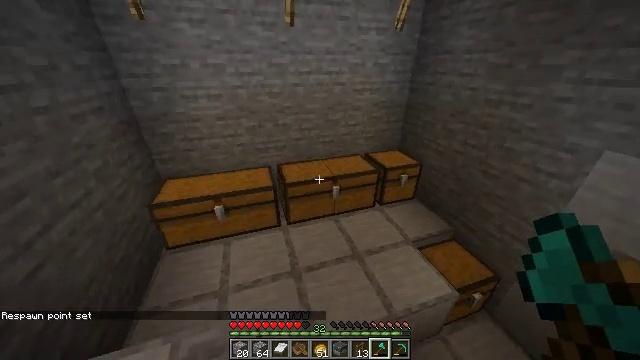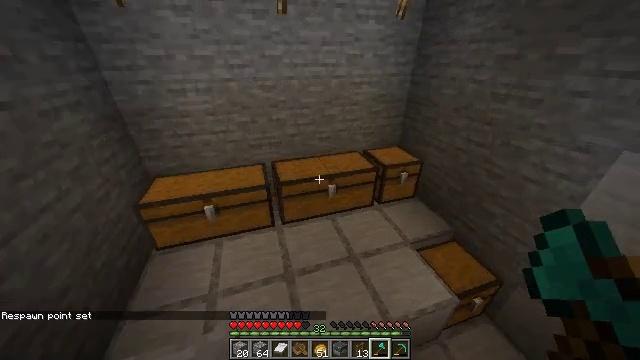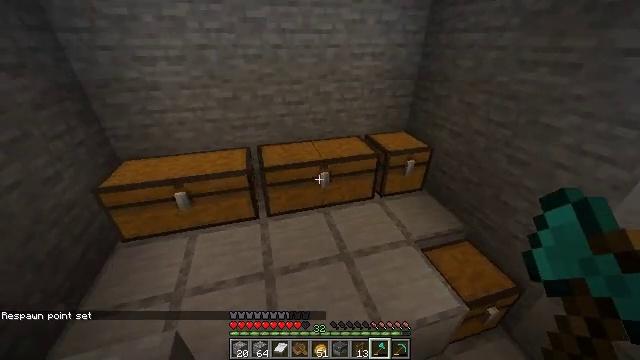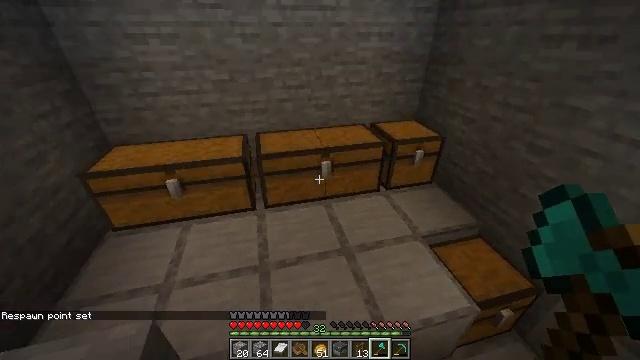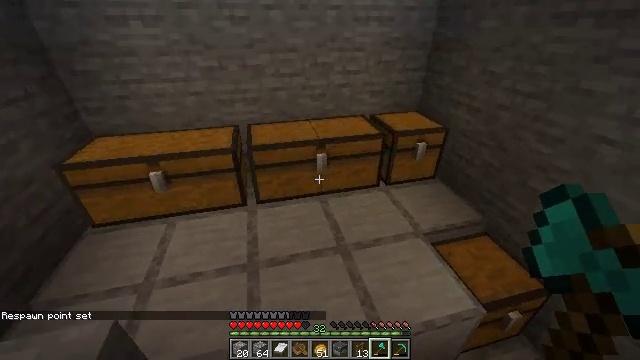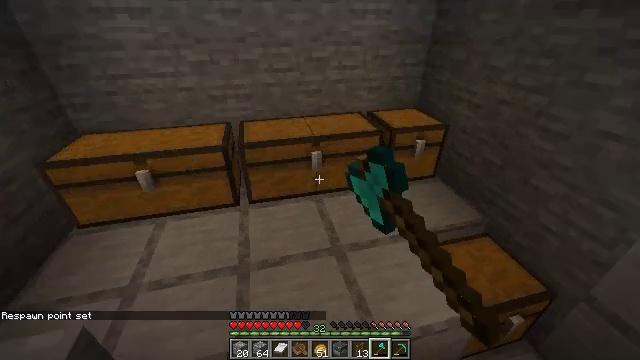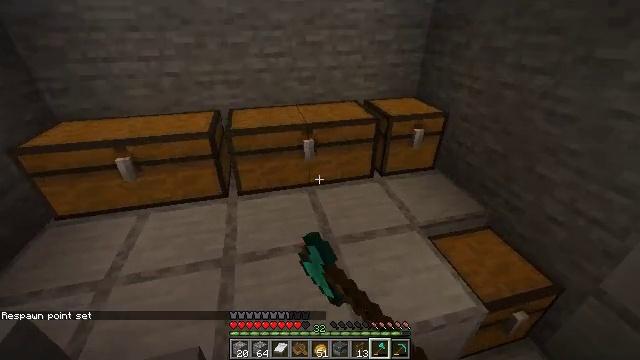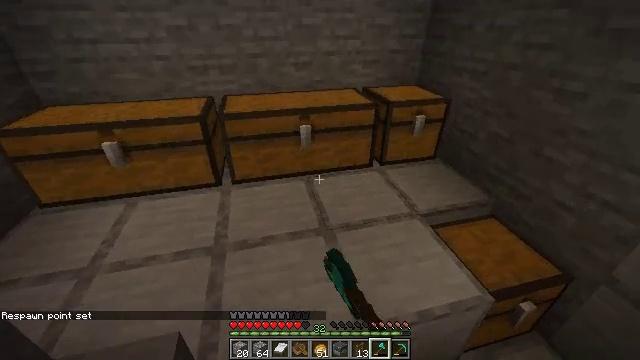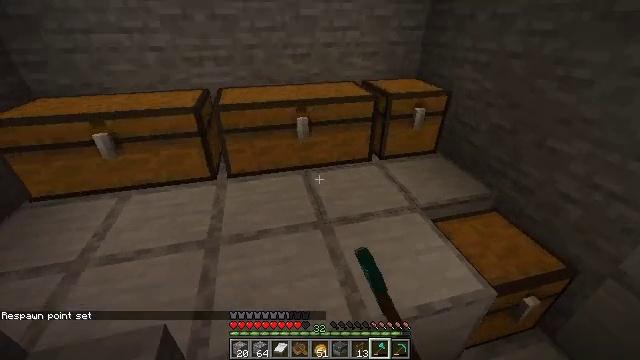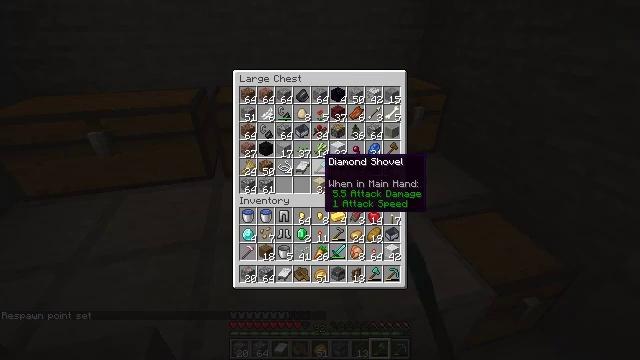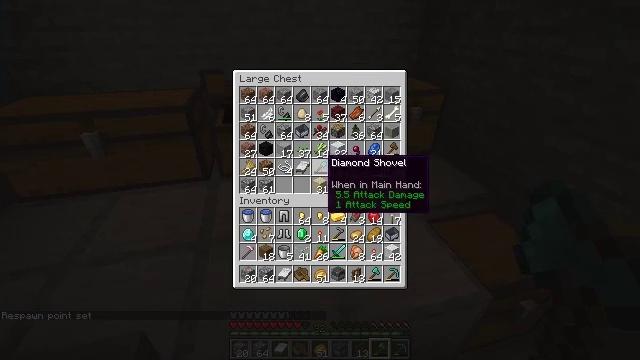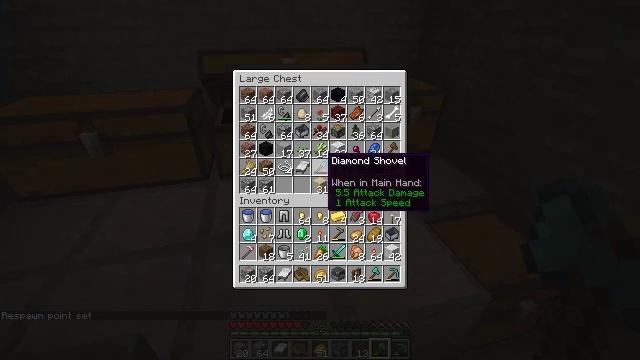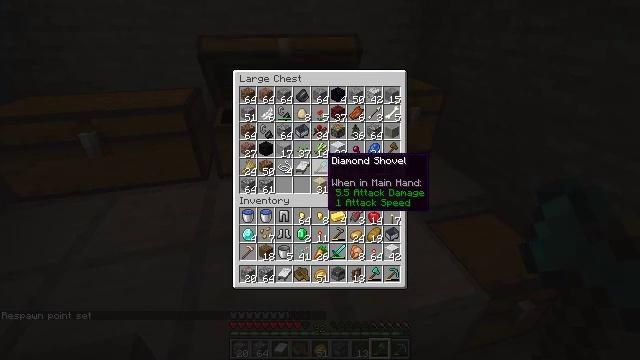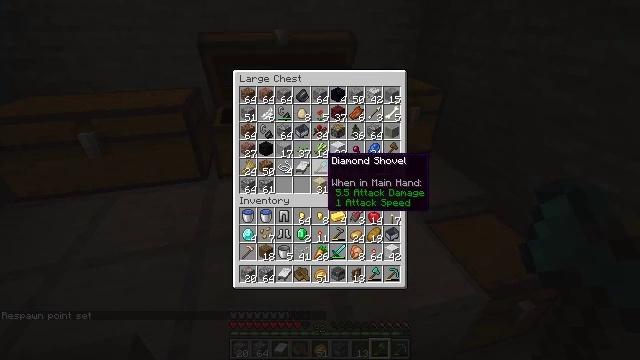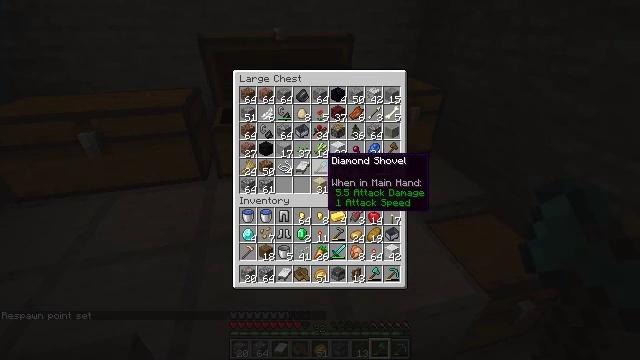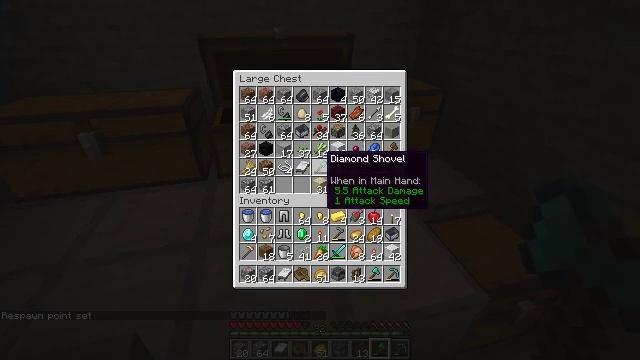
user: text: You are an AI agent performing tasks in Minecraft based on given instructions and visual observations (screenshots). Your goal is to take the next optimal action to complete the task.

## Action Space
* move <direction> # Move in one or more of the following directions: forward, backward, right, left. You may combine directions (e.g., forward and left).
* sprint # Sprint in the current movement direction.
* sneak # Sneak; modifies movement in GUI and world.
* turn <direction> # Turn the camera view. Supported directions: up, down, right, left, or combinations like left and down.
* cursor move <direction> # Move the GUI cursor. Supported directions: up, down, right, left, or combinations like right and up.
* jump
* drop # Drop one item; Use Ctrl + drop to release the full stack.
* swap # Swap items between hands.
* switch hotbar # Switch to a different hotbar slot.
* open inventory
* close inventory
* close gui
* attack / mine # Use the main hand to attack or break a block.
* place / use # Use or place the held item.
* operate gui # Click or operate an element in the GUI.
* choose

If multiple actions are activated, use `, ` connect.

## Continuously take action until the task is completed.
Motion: motion action
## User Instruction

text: Drop a spruce boat.
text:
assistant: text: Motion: move right, turn down
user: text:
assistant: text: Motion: turn left and down
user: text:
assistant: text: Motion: turn left
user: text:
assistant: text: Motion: use / place
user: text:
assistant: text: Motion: use / place
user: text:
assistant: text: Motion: use / place
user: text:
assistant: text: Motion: use / place
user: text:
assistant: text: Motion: no_op
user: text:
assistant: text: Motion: turn up
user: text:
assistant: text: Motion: no_op
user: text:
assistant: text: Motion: no_op
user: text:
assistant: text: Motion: no_op
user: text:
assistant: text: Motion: no_op
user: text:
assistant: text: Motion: no_op
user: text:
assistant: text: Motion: no_op
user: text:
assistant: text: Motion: no_op
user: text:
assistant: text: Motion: turn up
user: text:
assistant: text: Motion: turn right and up
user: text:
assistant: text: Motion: turn right and up
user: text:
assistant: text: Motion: turn right and up
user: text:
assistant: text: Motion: no_op
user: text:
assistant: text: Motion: no_op
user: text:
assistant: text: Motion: no_op
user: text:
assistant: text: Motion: no_op
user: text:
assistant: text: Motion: turn left and down
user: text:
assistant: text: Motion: turn left and down
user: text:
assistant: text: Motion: no_op
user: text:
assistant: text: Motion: no_op
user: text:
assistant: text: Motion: no_op
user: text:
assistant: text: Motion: no_op